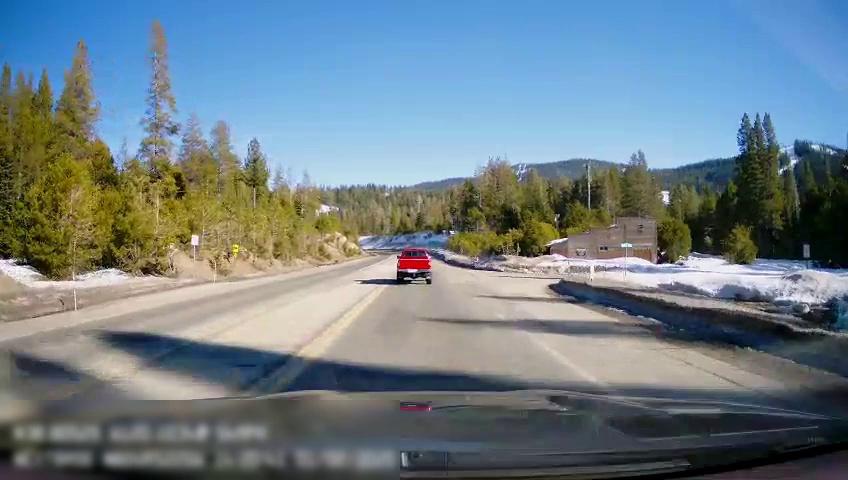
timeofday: Day
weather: Sunny
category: Drivable Space
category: Vehicles | Truck
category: Lanes | Current Lane
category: Lanes | Alternate Lane
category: Lanes | Current Lane